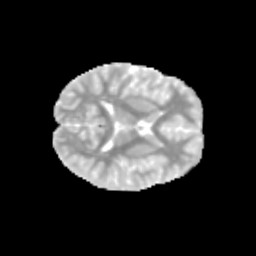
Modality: MD
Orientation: axial
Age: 12
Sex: male
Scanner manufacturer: siemens
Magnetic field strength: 3 T
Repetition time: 3.8 s
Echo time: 0.07 s